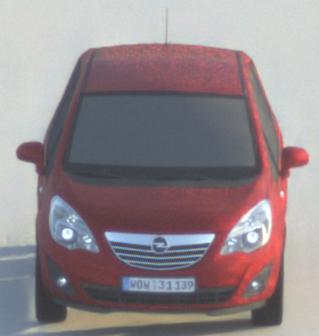
Make: Opel
Model: Meriva 1.4
Detailed model: Meriva (B)
Model produced from: 2010/05
Model produced until: 2013/11
Doors: 5
Color: red
Road condition: dry road
Daytime: sunrise or sunset
Contrast: low contrast